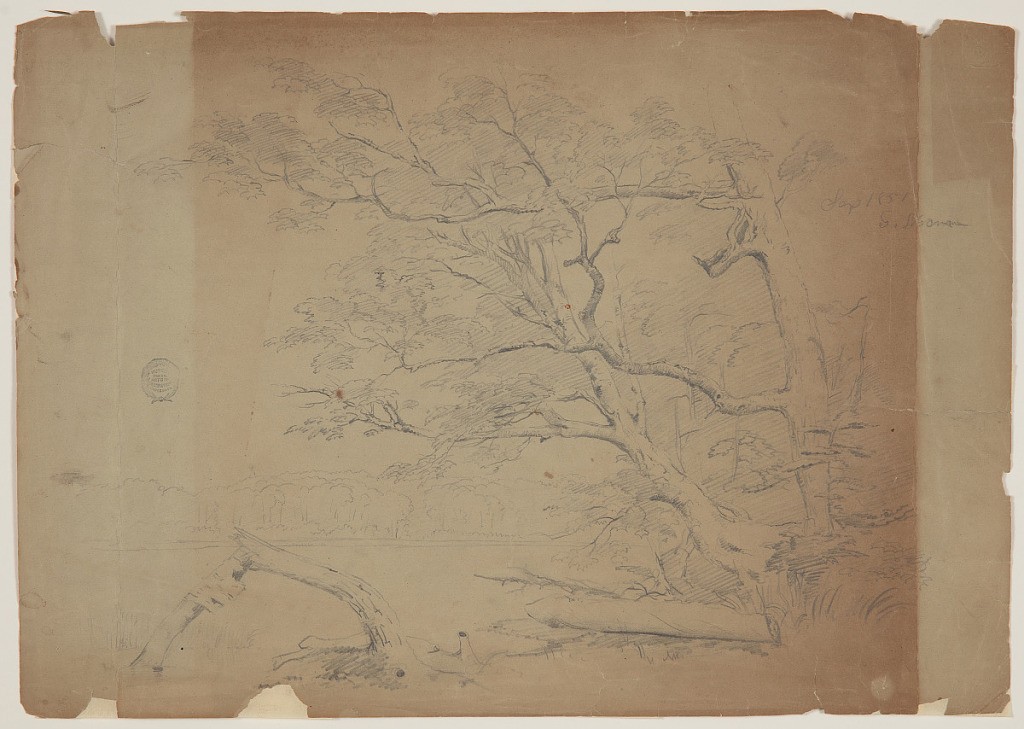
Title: Landscape with Trees, Grand Manan Island, Canada
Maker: Frederic Edwin Church, American, 1826–1900
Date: September 1851
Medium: Graphite on gray-green wove paper
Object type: Drawing
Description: Landscape sketch showing a view of trees on the edge of a lake or pond on Grand Manan Island in Canada. In the foreground at left, a portion of a fallen tree is semi-submerged near a patch of reeds or water grass. At right, two large trees, rendered in great detail, have thick trunks and lush canopies that partially hang over the water at center. The dark areas of dense vegetation around and behind the trees are shaded through deft diagonal hatching. Visible at lower center, the body of water stretches across the middle distance until it reaches the heavily wooded opposite shoreline in the background. The distant treetops form a unified, billowing mass.